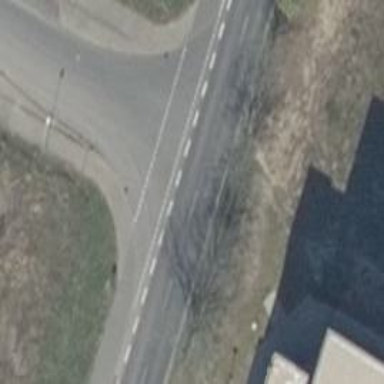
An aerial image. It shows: Road with "give way" sign.